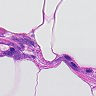
Metastatic tissue present: yes